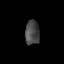
Tissue: lung
Cell type: Others
Senescence score: 0.2255
Nuclear area (px): 343
Mean DAPI intensity: 72.245